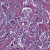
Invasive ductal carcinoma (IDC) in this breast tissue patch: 1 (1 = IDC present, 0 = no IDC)